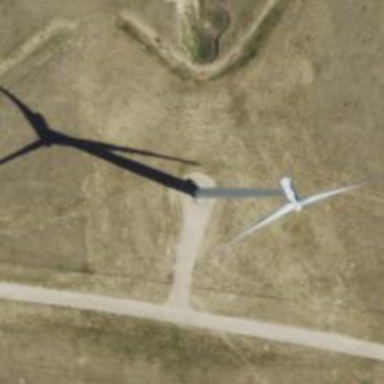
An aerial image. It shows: Wind generator in the form of horizontal axis wind turbine.